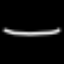
Label: line